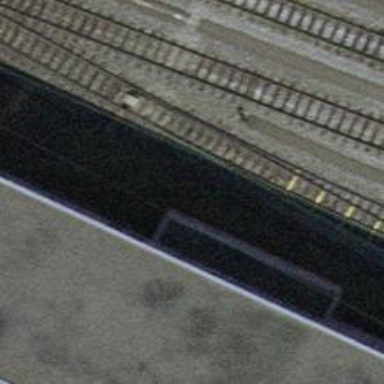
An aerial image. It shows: Yard with single rail track. The railway track is electrified with contact line for service purposes.